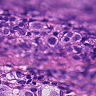
Metastatic tissue present: yes